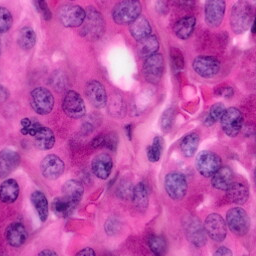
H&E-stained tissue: Pancreatic